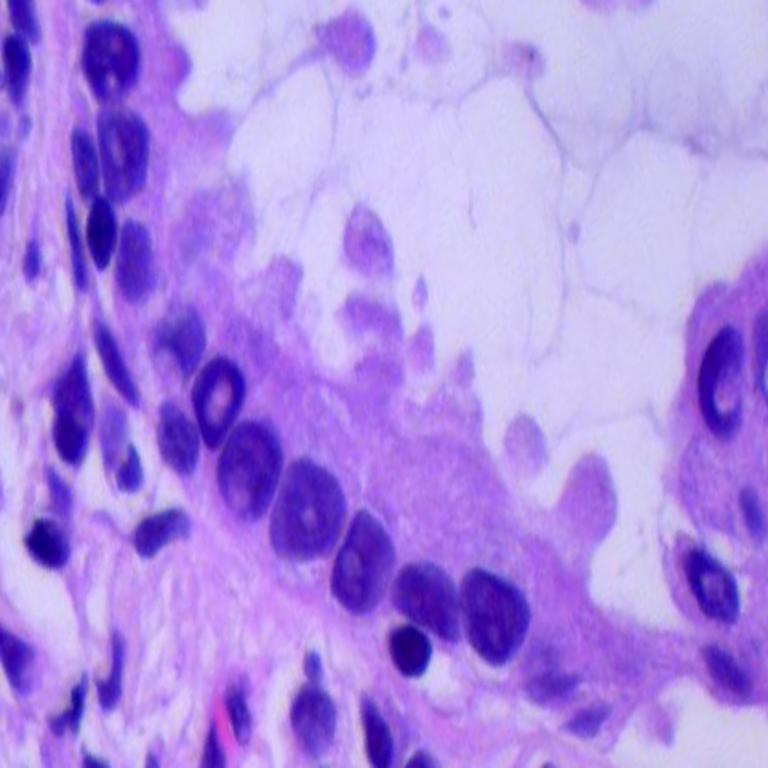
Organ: lung
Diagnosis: adenocarcinomas